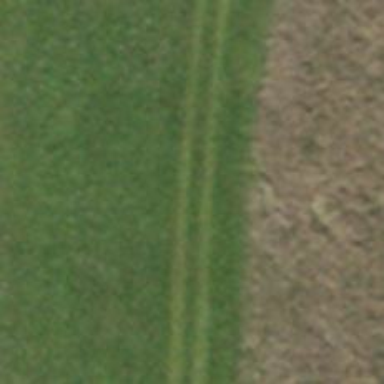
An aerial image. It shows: Track with very rough surface.